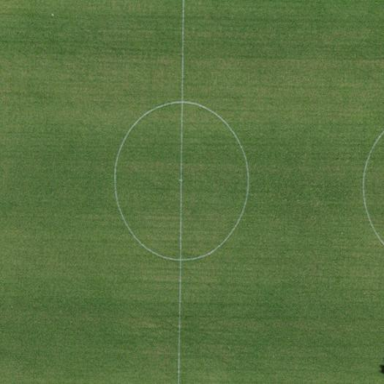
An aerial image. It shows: Soccer pitch with grass surface for leisure and sports.